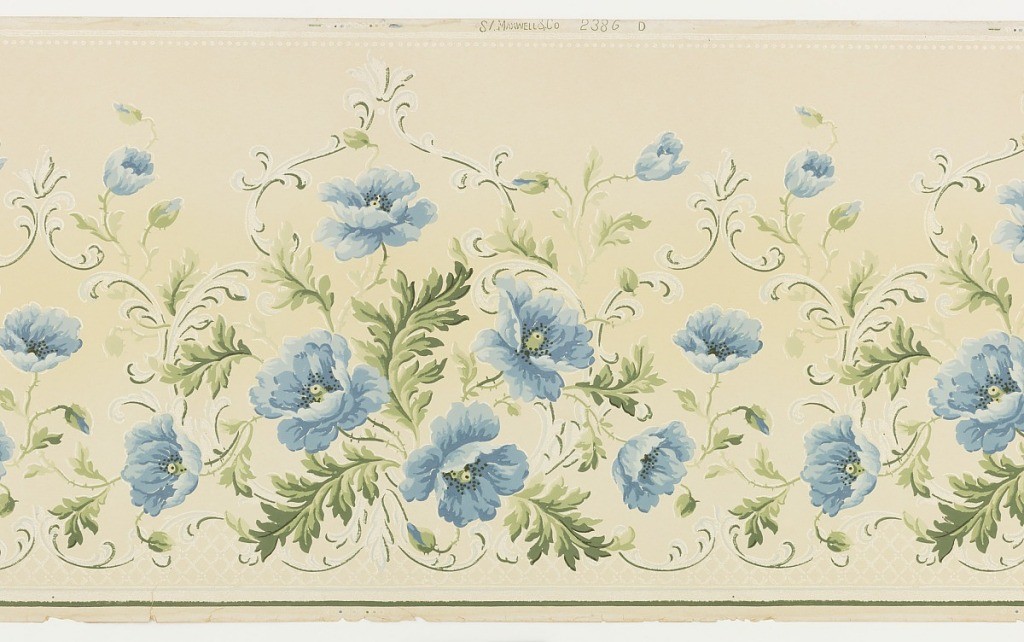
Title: Frieze
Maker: Maxwell & Co., S.A., Chicago, Illinois, USA
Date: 1905–1915
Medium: Machine-printed paper, liquid mica
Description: Blue poppies with green leaves and scrolls. Areas of lattice run along bottom. Printed in blue, green and mica on tan ground.